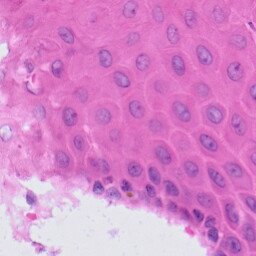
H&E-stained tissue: Skin